Aerial crown-view tile of a tropical tree (Barro Colorado Island, Panama), acquired 20250915:
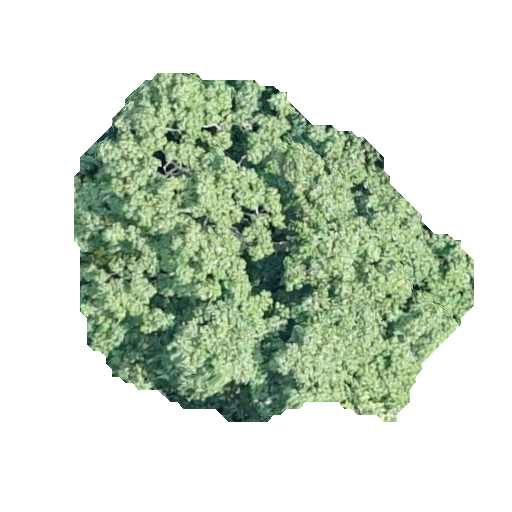
Species: Ceiba pentandra
GBIF accepted scientific name: Ceiba pentandra
Crown area: 146.646 m²